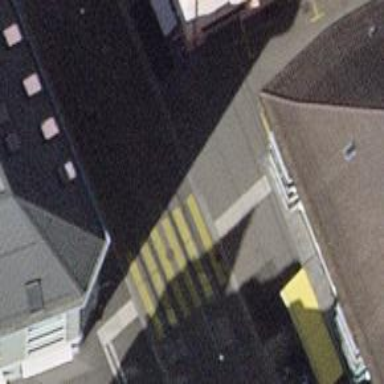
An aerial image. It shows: Tram level crossing on the railway.